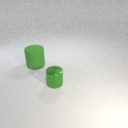
small green metal cylinder to the right of large green rubber cylinder